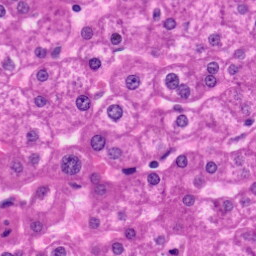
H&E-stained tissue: Liver